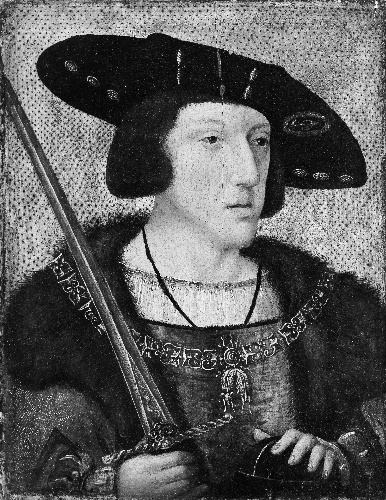
Title: Charles V (1500–1558), Holy Roman Emperor
Artist: Netherlandish Painter
Artist bio: ca. 1520
Object type: Painting
Classification: Paintings
Medium: Oil on wood
Dimensions: 11 5/8 x 8 7/8 in. (29.5 x 22.5 cm)
Department: European Paintings
Credit line: The Friedsam Collection, Bequest of Michael Friedsam, 1931
Accession year: 1932
Repository: Metropolitan Museum of Art, New York, NY
Tags: Swords|Men|Portraits